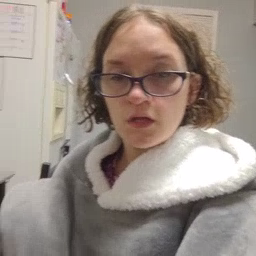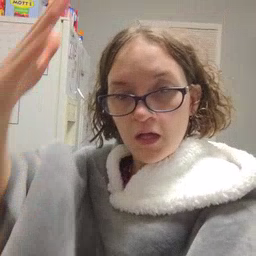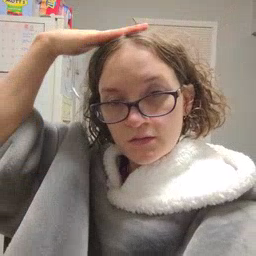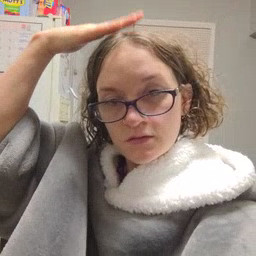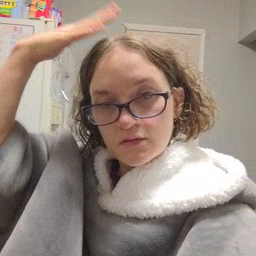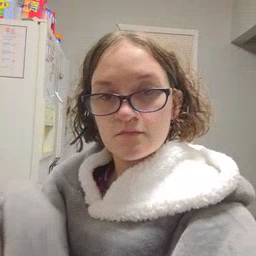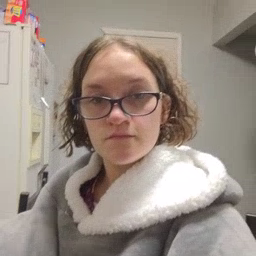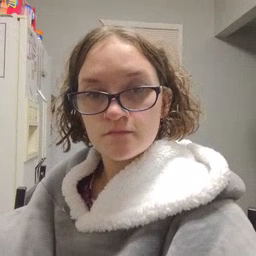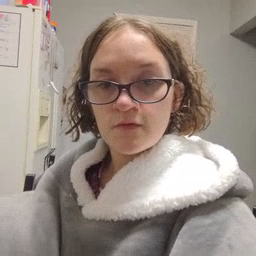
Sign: hat